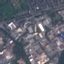
Label: Industrial